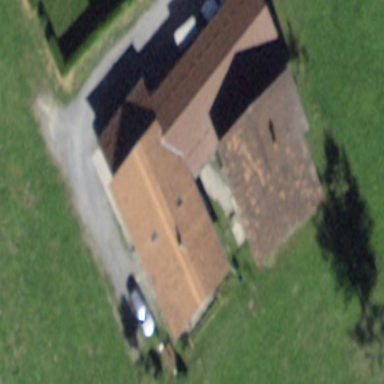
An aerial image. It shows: Farm building.